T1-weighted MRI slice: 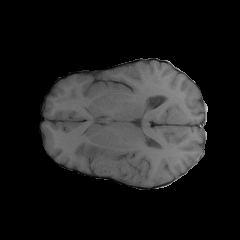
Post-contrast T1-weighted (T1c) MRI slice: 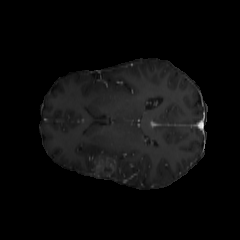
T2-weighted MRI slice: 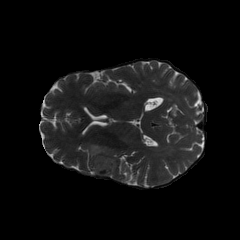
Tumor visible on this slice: yes